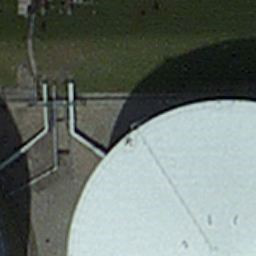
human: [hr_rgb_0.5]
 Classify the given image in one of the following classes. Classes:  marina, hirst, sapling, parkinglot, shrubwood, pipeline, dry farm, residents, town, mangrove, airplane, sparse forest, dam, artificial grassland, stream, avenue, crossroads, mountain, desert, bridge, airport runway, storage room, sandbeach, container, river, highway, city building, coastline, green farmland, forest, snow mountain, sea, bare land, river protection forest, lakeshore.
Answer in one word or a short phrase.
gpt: storage room